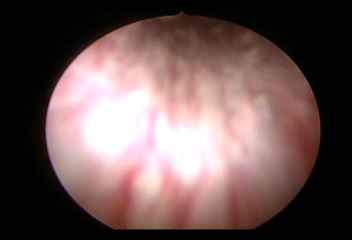
Modality: WLC
Class: Normal mucosa
Bladder cancer association: No